【题型】选择题　【知识点】向量　【难度】medium
如图, 在$\triangle ABC$中, 已知$\overrightarrow{BD}=\frac{1}{2}\overrightarrow{DC}$, $\overrightarrow{AE}=2\overrightarrow{EC}$, $P$是线段$AD$与$BE$的交点, 若$\overrightarrow{AP}=m\overrightarrow{AB}+n\overrightarrow{AC}$, 则$m+n$的值为 \quad( \quad )}

\vspace{0.5em}
\textbf{A. $\frac{3}{7}$ \quad B. $\frac{6}{7}$ \quad C. $1$ \quad D. $\frac{9}{7}$}

\vspace{1em}
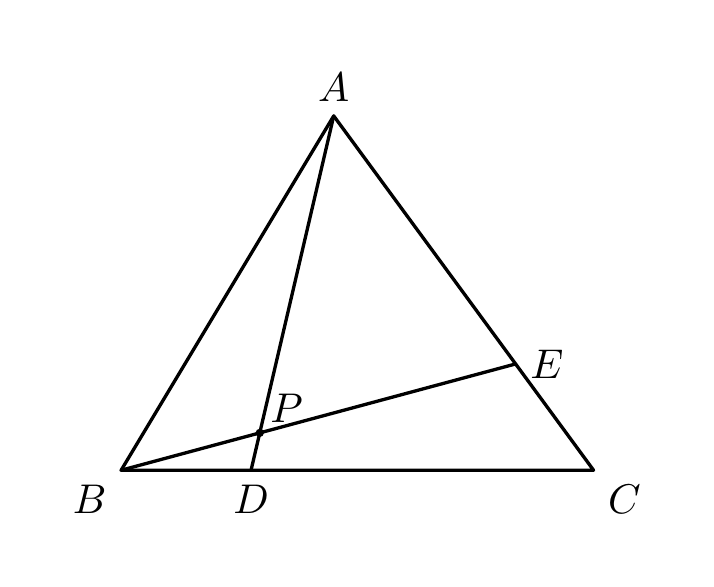
【解答】
\textbf{【答案】} $B$

\vspace{1em}

\textbf{【分析】}
设$\overrightarrow{AP}=\lambda\overrightarrow{AD}$且$0<\lambda<1$, 应用向量加减、数乘的几何意义得$\overrightarrow{AP}=\frac{2\lambda}{3}\overrightarrow{AB}+\frac{\lambda}{3}\overrightarrow{AC}=\frac{2\lambda}{3}\overrightarrow{AB}+\frac{\lambda}{2}\overrightarrow{AE}$, 结合向量共线的推论得$\frac{2\lambda}{3}+\frac{\lambda}{2}=1$求参数, 即可得.

\vspace{1em}

\textbf{【解答】}
解: 设$\overrightarrow{AP}=\lambda\overrightarrow{AD}$且$0<\lambda<1$, 则$\overrightarrow{AP}=\lambda(\overrightarrow{AB}+\overrightarrow{BD})=\lambda\left(\overrightarrow{AB}+\frac{1}{3}\overrightarrow{BC}\right)=\frac{2\lambda}{3}\overrightarrow{AB}+\frac{\lambda}{3}\overrightarrow{AC}=m\overrightarrow{AB}+n\overrightarrow{AC}$,

又$\overrightarrow{AE}=\frac{2}{3}\overrightarrow{AC}$, 所以$\overrightarrow{AC}=\frac{3}{2}\overrightarrow{AE}$, 则$\overrightarrow{AP}=\frac{2\lambda}{3}\overrightarrow{AB}+\frac{\lambda}{2}\overrightarrow{AE}$,

由$B, P, E$共线, 则$\frac{2\lambda}{3}+\frac{\lambda}{2}=1$, 可得$\lambda=\frac{6}{7}$,

所以$m+n=\frac{2\lambda}{3}+\frac{\lambda}{3}=\frac{6}{7}$.

故选: $B$.

\vspace{1em}

\textbf{【点评】}
本题主要考查平面向量的线性运算, 属于中档题.